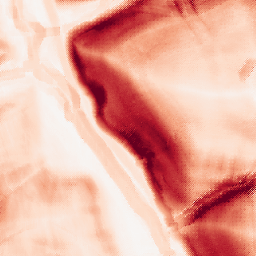
Category: morphological
Decomposition family: morphological_square
Decomposition parameters: operation: gradient
size: 10
Upsampling method: regularized
Upsampling parameters: scale: 4
lambda_reg: 0.1
Upsampling scale: 4